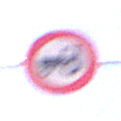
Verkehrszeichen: VerbotKraftfahrzeugeZuegeNichtSchneller25
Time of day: Midday
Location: Outdoor (RoadRail)
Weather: Clear
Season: NotSpecified
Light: Natural